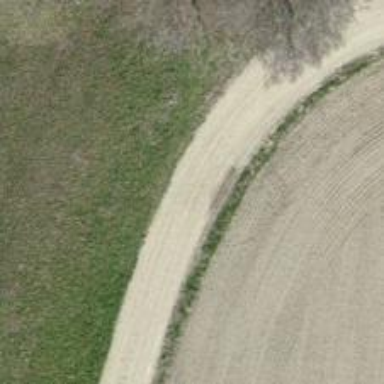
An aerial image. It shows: Compacted track with grade2 surface.